Interaction volume radius: 5 \u00c5
Interaction volume height: 25 \u00c5
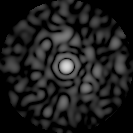
Disorder parameter: 0.847